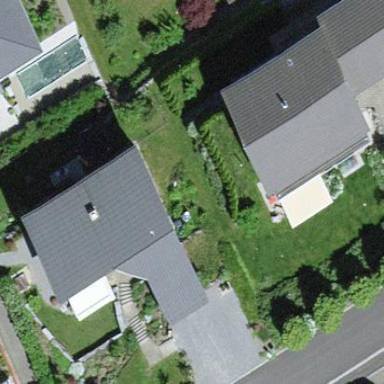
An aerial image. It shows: Simple house.